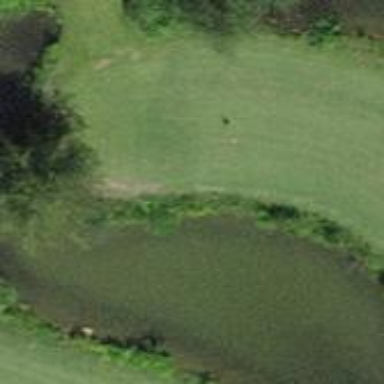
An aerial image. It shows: Serene pond surrounded by nature.